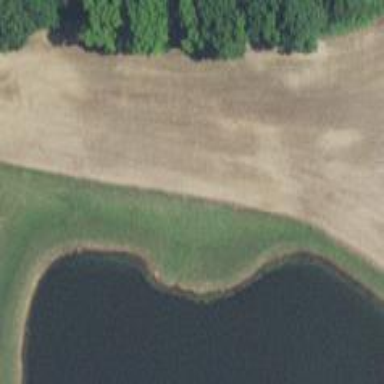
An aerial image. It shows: Service road designated as golf cart path.